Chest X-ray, PA view. Patient: 54 years old, sex F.
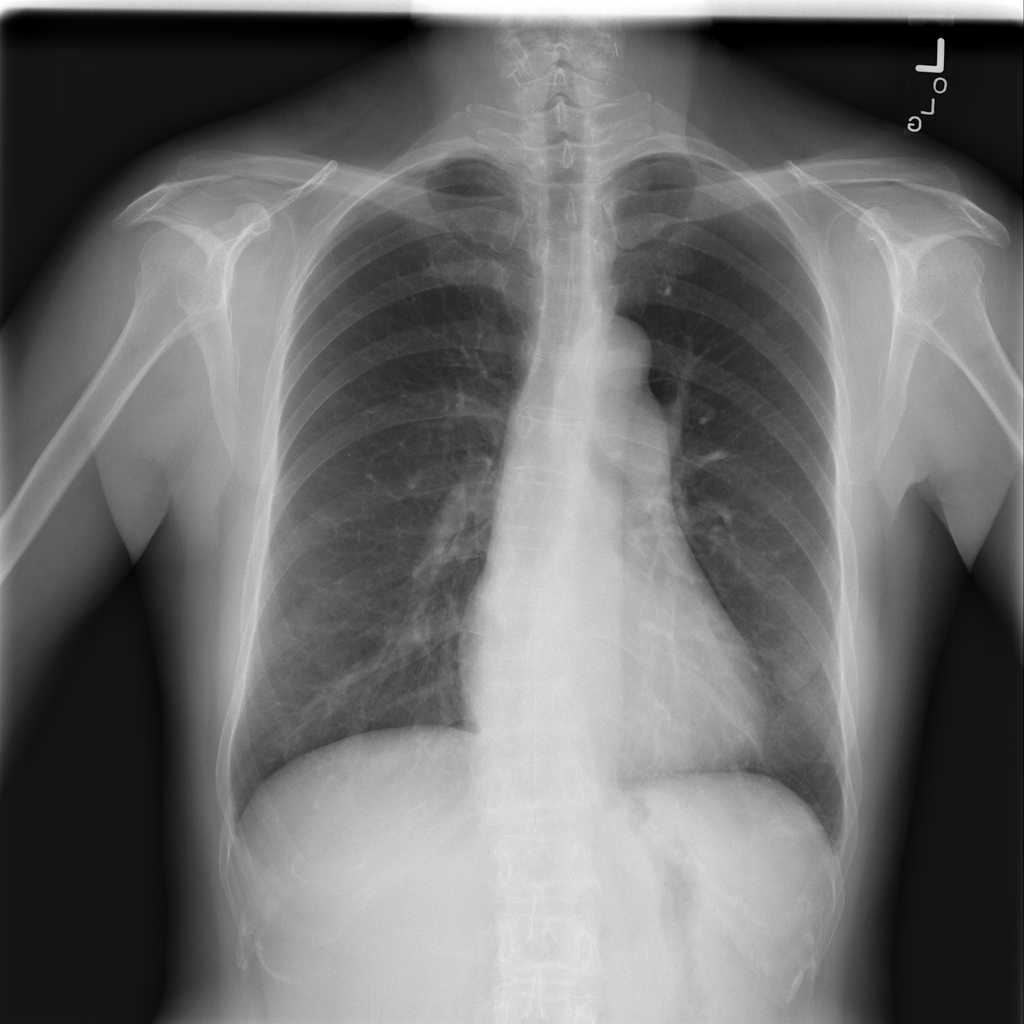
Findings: No Finding